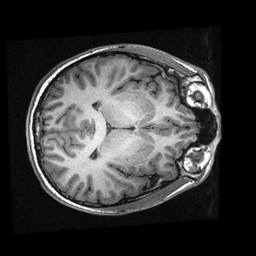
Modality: T1w
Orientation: axial
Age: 22
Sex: male